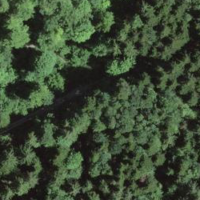
EUNIS habitat code: 44
Species observed at this site:
Petasites albus